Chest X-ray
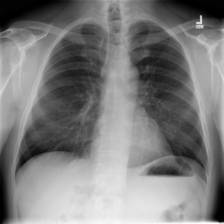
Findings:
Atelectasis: negative
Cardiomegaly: negative
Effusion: negative
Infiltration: negative
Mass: negative
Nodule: negative
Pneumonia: negative
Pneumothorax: negative
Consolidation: negative
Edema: negative
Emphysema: negative
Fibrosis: negative
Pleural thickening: negative
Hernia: negative